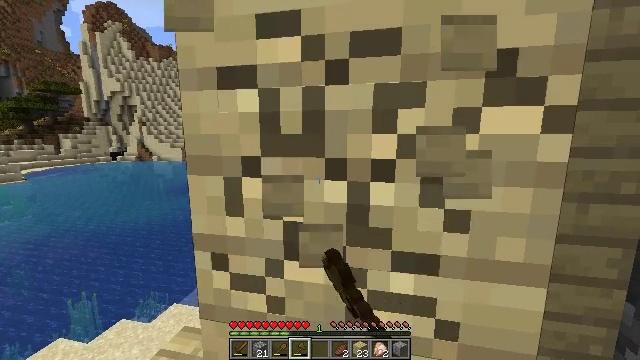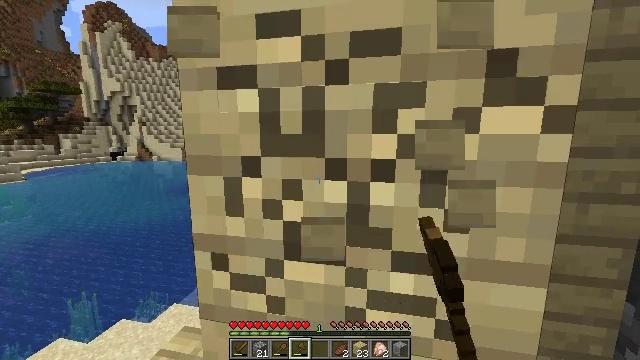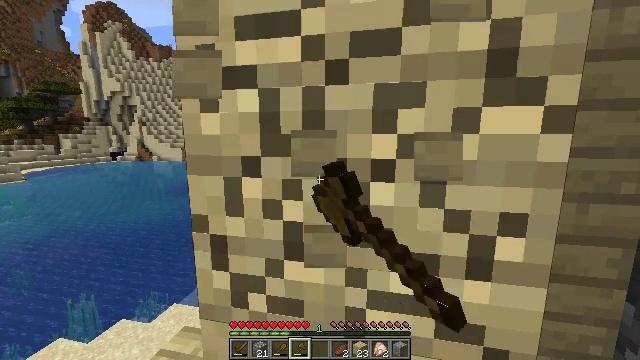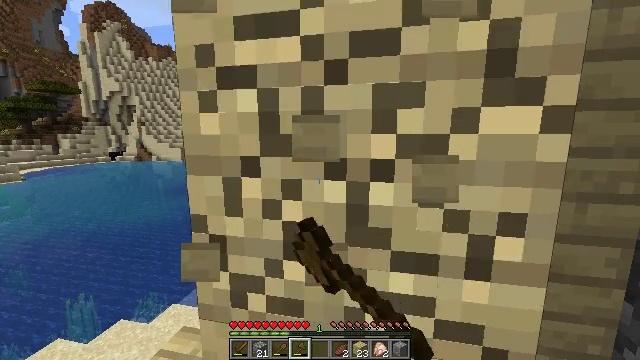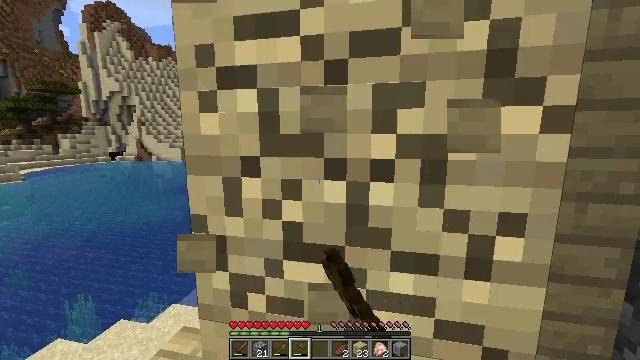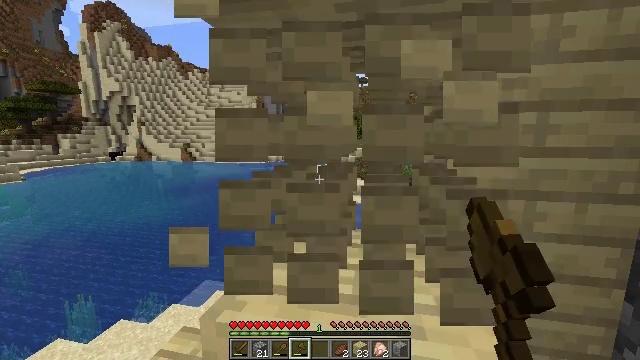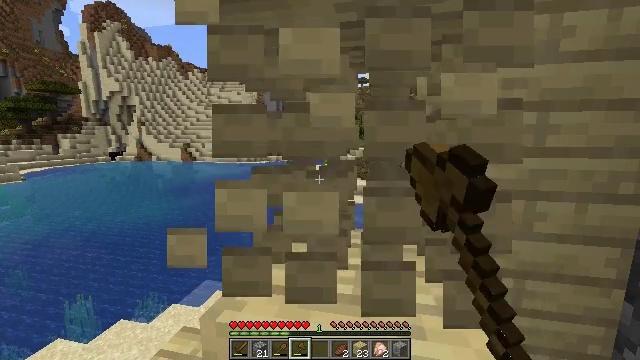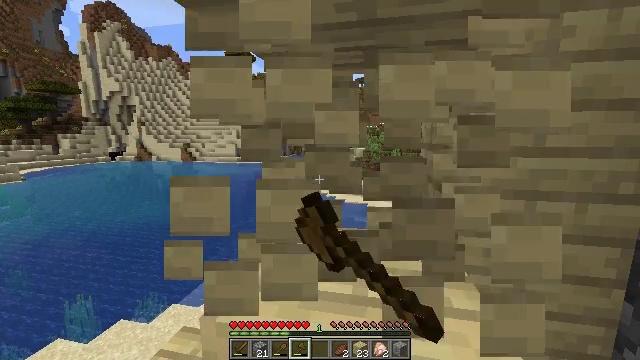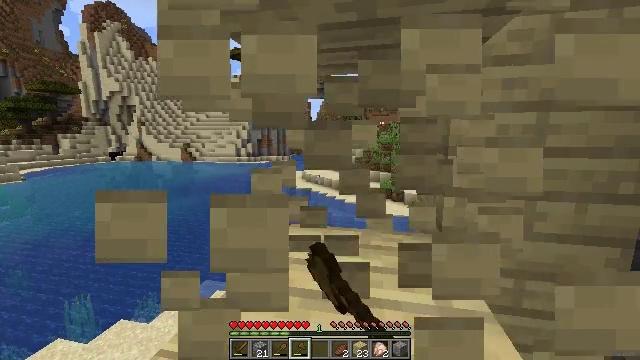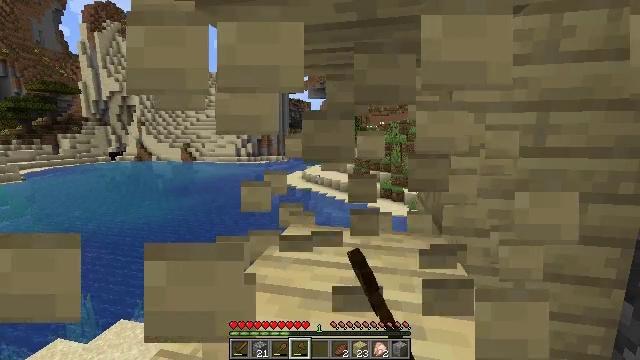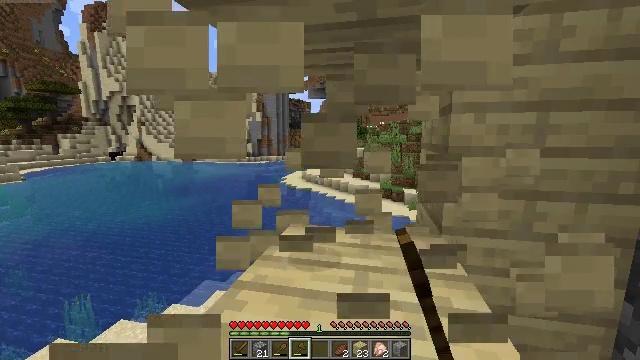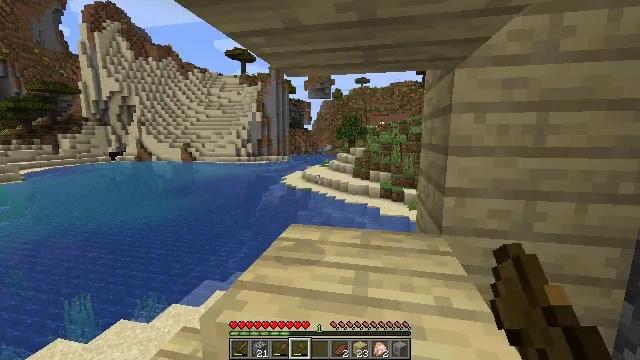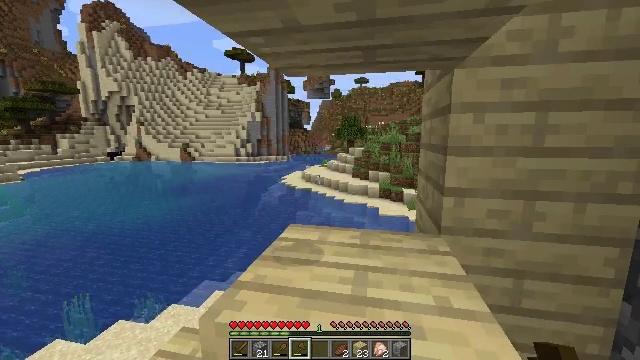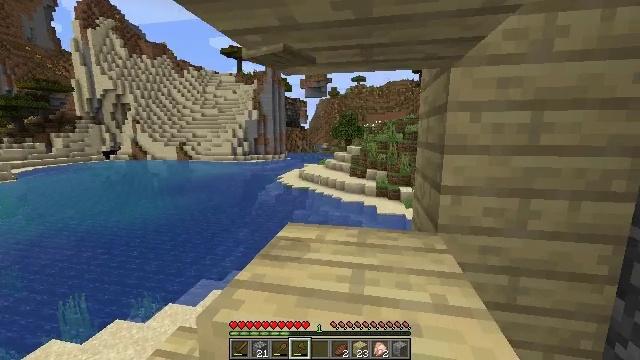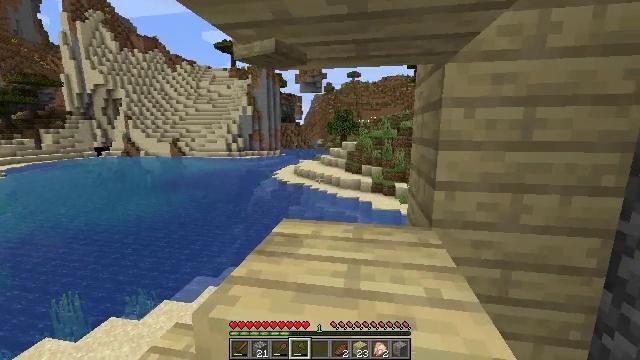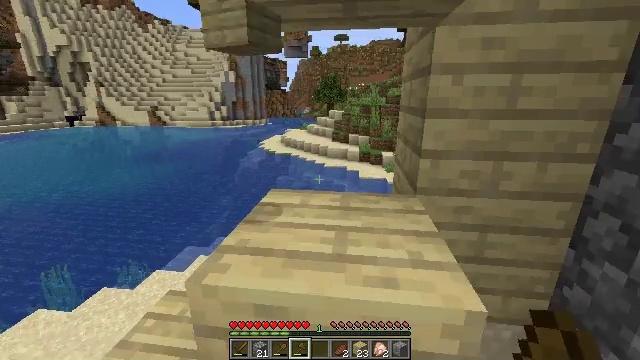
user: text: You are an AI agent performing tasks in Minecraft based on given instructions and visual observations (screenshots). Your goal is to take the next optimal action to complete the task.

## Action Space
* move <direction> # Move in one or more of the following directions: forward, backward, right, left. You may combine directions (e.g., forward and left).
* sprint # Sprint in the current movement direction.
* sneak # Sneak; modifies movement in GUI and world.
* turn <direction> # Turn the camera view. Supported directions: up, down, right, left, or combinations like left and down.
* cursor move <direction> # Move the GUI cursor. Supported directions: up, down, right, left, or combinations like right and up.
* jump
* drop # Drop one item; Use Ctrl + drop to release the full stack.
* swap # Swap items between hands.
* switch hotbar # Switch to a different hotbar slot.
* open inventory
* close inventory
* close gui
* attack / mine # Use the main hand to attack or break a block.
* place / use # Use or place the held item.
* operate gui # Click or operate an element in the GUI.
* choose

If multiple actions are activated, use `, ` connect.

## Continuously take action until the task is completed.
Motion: motion action
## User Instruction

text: Break the existing birch planks.
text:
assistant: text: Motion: attack / mine
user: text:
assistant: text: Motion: attack / mine
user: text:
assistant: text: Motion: attack / mine
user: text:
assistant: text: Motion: attack / mine
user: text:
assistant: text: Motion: attack / mine
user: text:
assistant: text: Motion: attack / mine
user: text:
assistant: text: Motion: attack / mine
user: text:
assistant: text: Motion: attack / mine
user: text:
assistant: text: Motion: attack / mine
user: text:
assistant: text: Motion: attack / mine
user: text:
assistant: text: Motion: attack / mine
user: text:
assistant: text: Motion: attack / mine
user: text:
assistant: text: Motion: attack / mine
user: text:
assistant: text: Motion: turn right, attack / mine
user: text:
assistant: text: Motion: turn right and down, attack / mine
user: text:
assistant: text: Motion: turn down, attack / mine
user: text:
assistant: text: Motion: turn down, attack / mine
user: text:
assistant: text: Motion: turn down, attack / mine
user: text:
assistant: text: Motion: attack / mine
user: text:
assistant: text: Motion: attack / mine
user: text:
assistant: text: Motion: attack / mine
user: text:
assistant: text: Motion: attack / mine
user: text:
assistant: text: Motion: attack / mine
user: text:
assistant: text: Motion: attack / mine
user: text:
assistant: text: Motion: attack / mine
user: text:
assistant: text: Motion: attack / mine
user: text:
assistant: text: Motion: attack / mine
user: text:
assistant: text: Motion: attack / mine
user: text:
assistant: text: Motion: attack / mine
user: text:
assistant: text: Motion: attack / mine